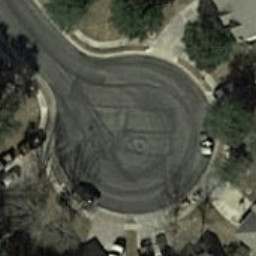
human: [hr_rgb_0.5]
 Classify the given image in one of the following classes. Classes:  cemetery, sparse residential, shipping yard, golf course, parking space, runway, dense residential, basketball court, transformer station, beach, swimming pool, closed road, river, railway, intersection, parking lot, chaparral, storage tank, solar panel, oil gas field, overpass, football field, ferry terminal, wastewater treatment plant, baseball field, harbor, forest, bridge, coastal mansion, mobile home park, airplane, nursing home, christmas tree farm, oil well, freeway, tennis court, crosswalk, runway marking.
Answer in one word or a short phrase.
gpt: closed road